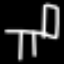
Label: chair